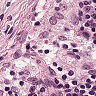
Metastatic tissue present: no